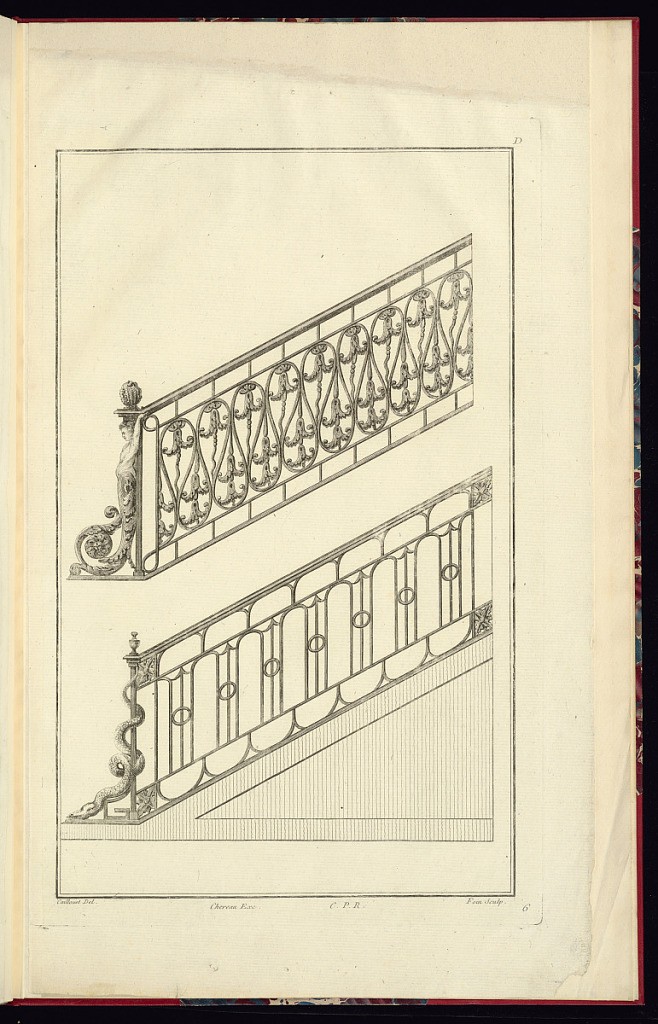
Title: Two Staircase Balustrade Designs
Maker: Caillouet, French, mid-18th century
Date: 1775–87
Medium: Engraving and etching on paper
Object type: Print
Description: Two designs for wrought-iron staircase balustrades featuring scrolling and geometric bands, arrows, rosettes, scrolling leaves (fleurons). The upper design newel features an atlas (telamon) with a lower body made of scrolling acanthus leaves. The lower design newel features a snake. The plate is signed and numbered.